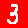
Digit: 3